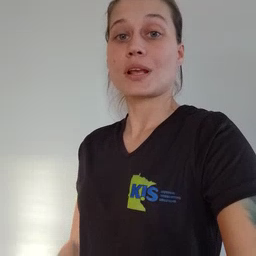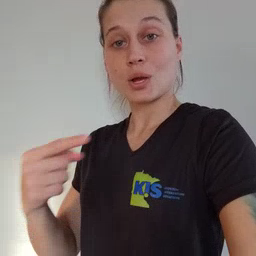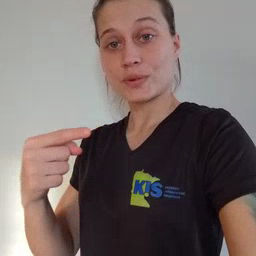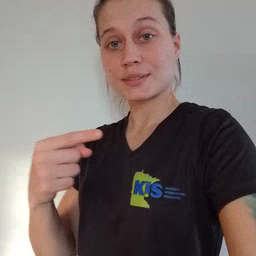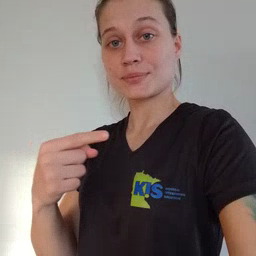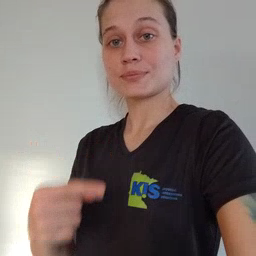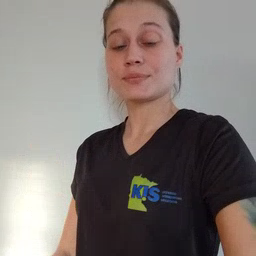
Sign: owie